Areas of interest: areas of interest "Temple"
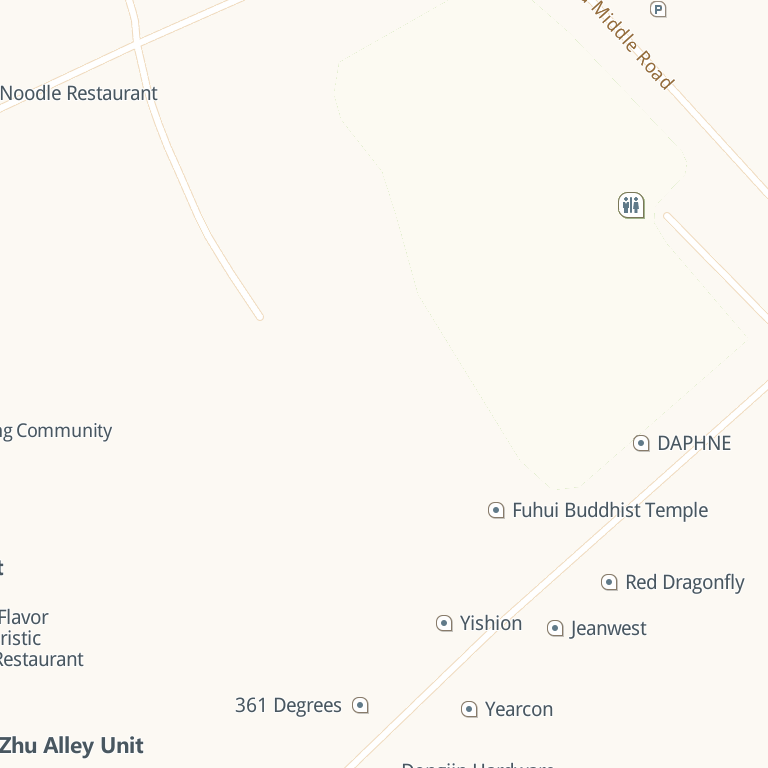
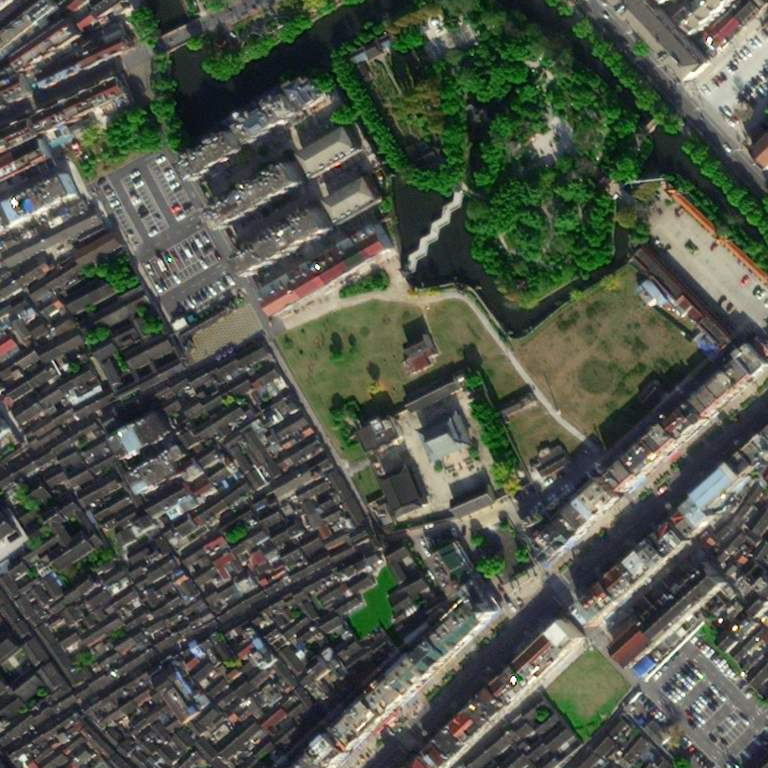